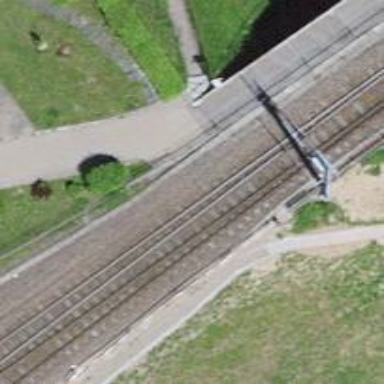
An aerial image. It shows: Viaduct footway bridging the road.